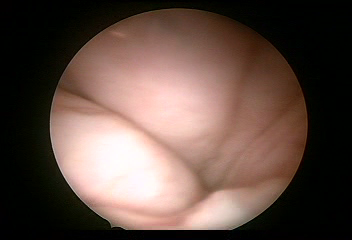
Modality: WLC
Class: Normal mucosa
Bladder cancer association: No